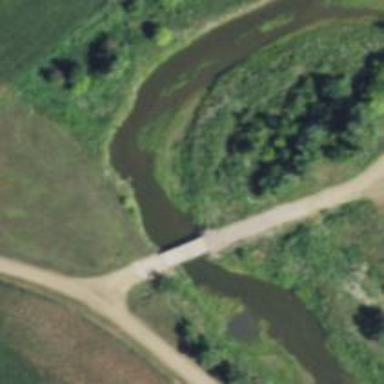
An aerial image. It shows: Residential road with bridge.